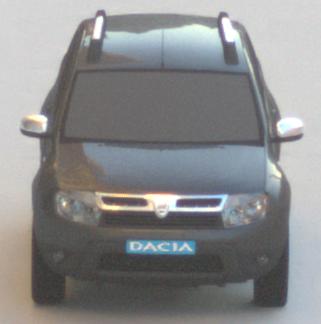
Make: Dacia
Model: Duster dCi 110 FAP
Detailed model: Duster (I)
Model produced from: 2010/06
Model produced until: 2013/11
Doors: 5
Color: gray
Road condition: dry road
Daytime: sunrise or sunset
Contrast: medium contrast